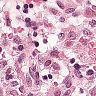
Metastatic tissue present: no